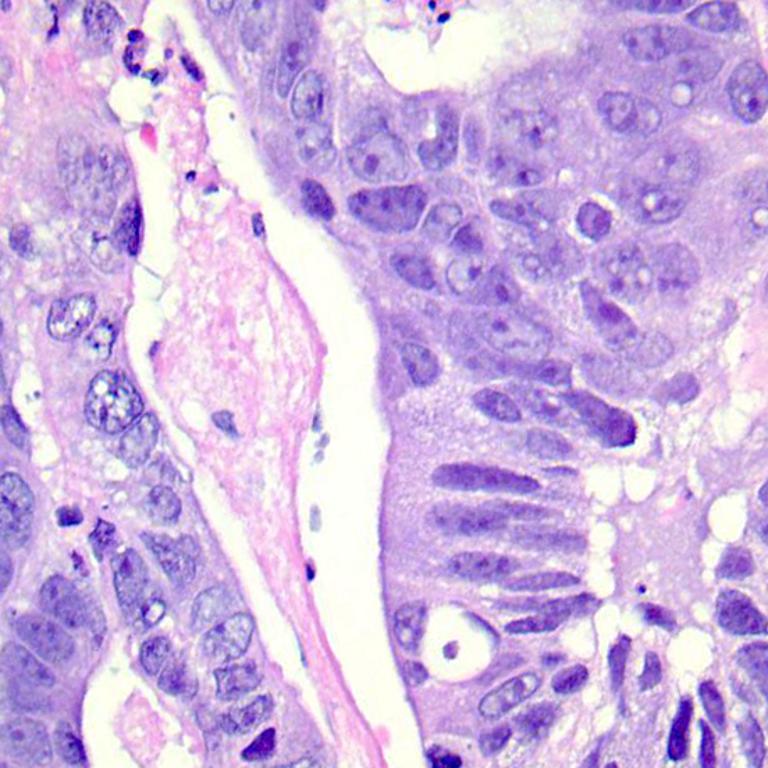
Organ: colon
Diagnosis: adenocarcinomas